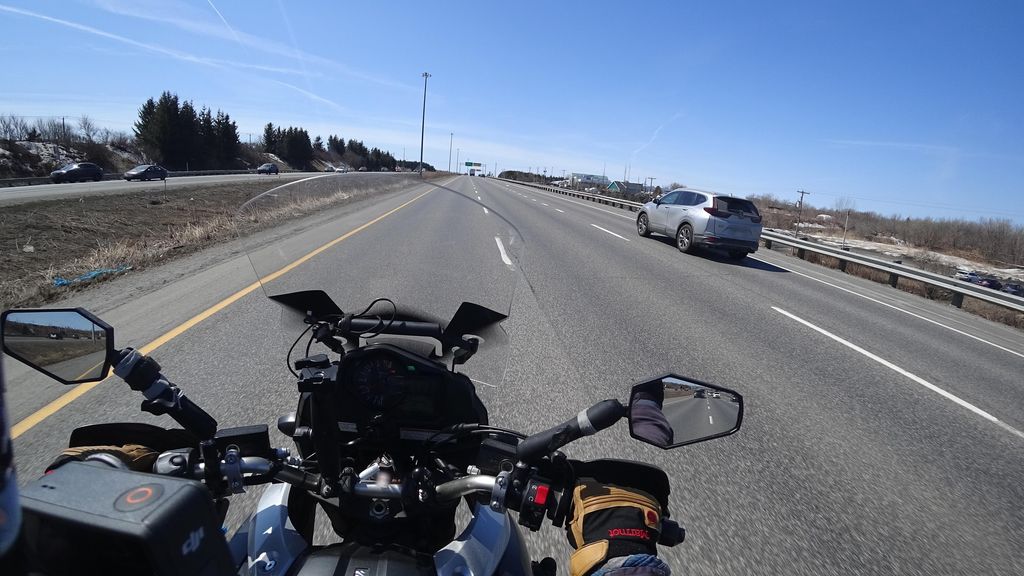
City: quebec_city